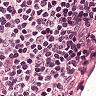
Metastatic tissue present: no